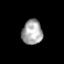
Tissue: skin
Cell type: Epithelial cells
Senescence score: 0.2067
Nuclear area (px): 501
Mean DAPI intensity: 165.99